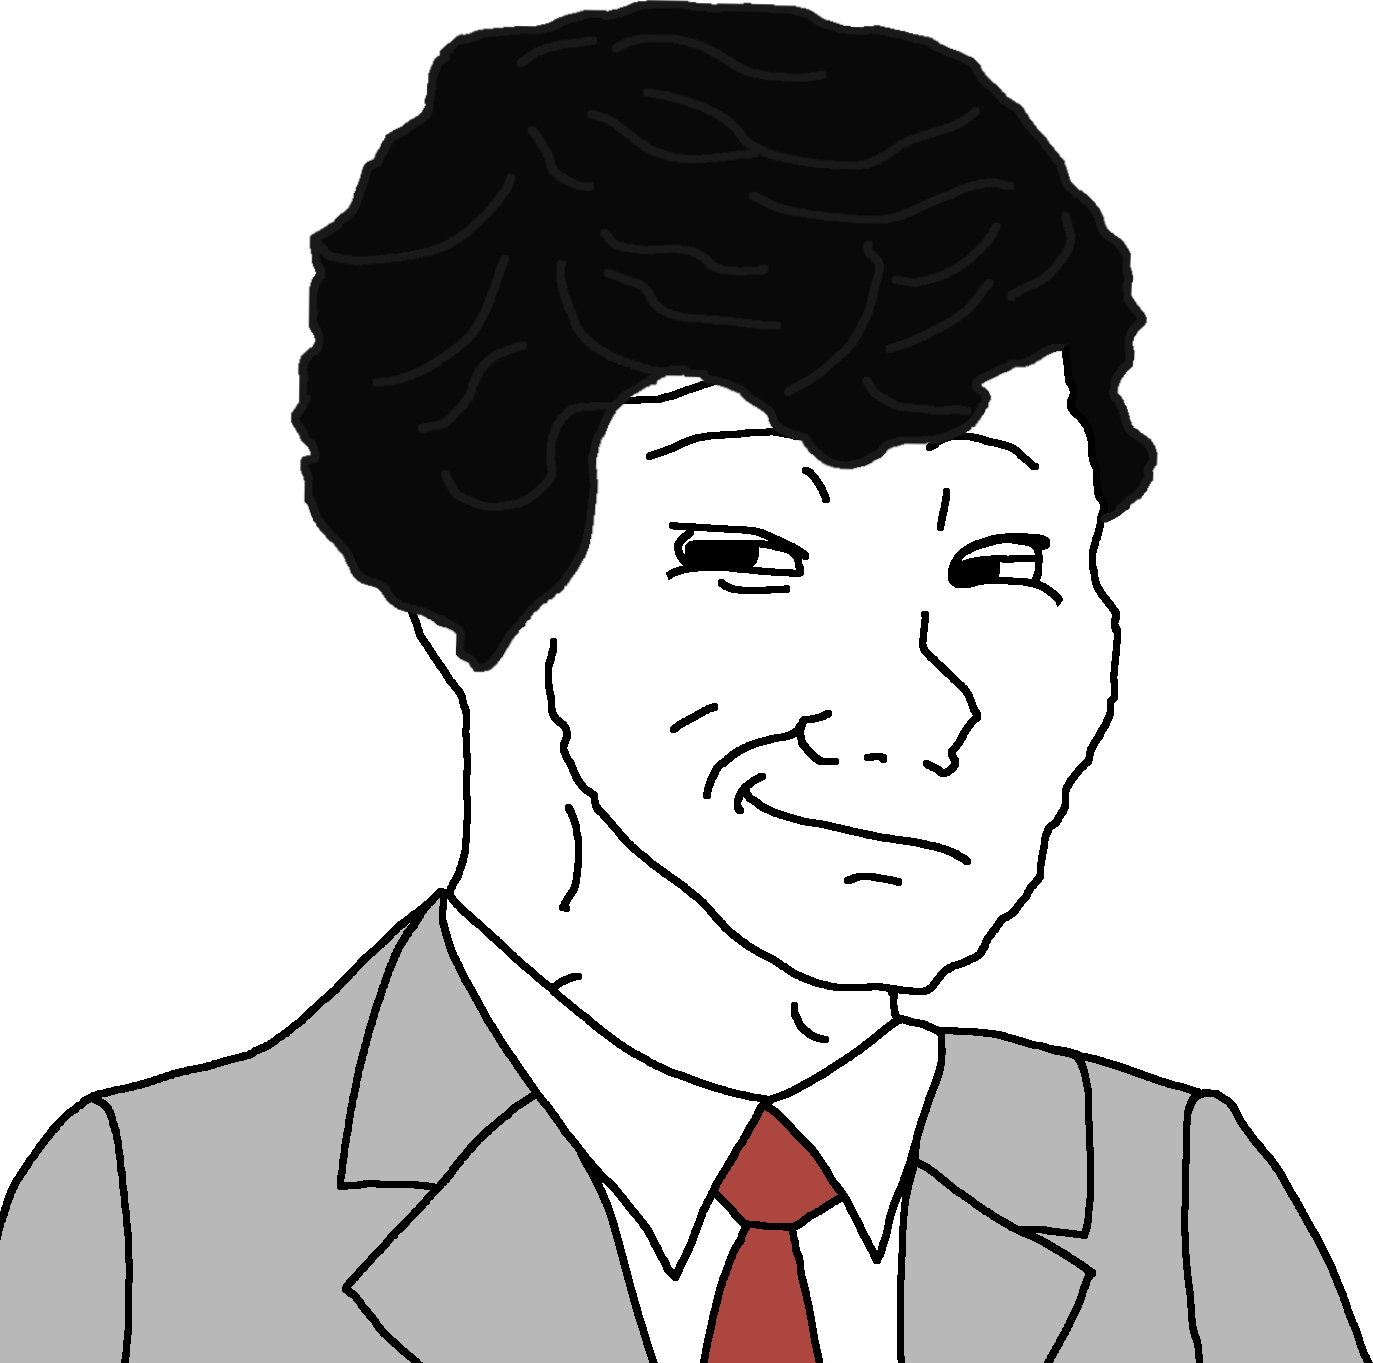
Label: 5_Smugjak